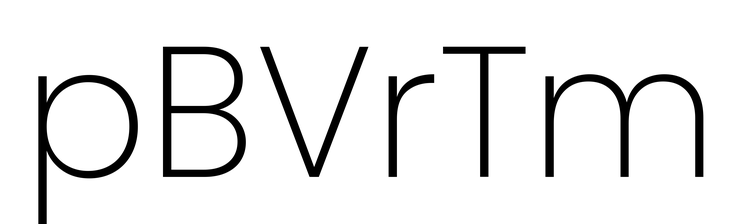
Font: Poppins-ExtraLight